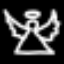
Label: angel